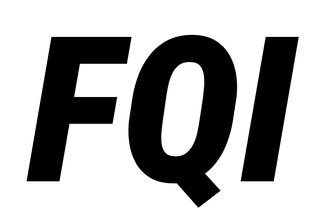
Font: Roboto-Italic_Condensed_Black_Italic